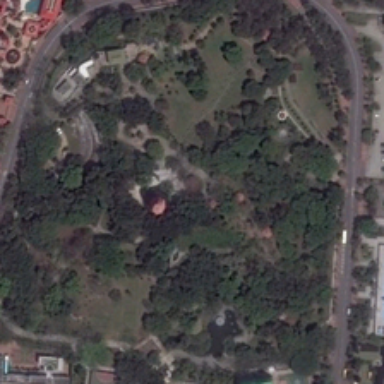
Many green trees are in a park near some red buildings .